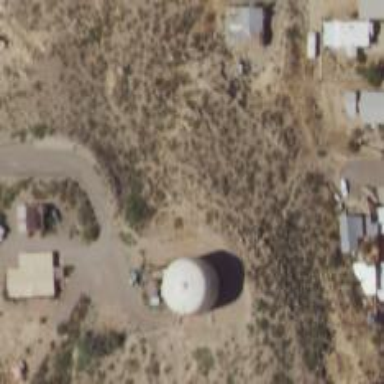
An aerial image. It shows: Storage tank with man-made structure.